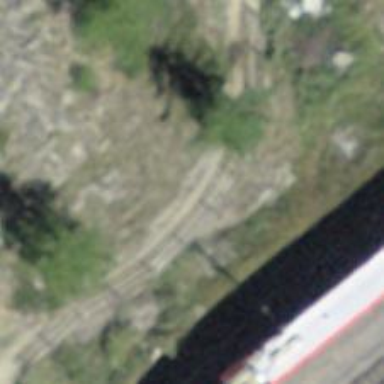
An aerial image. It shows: Path with retaining wall.